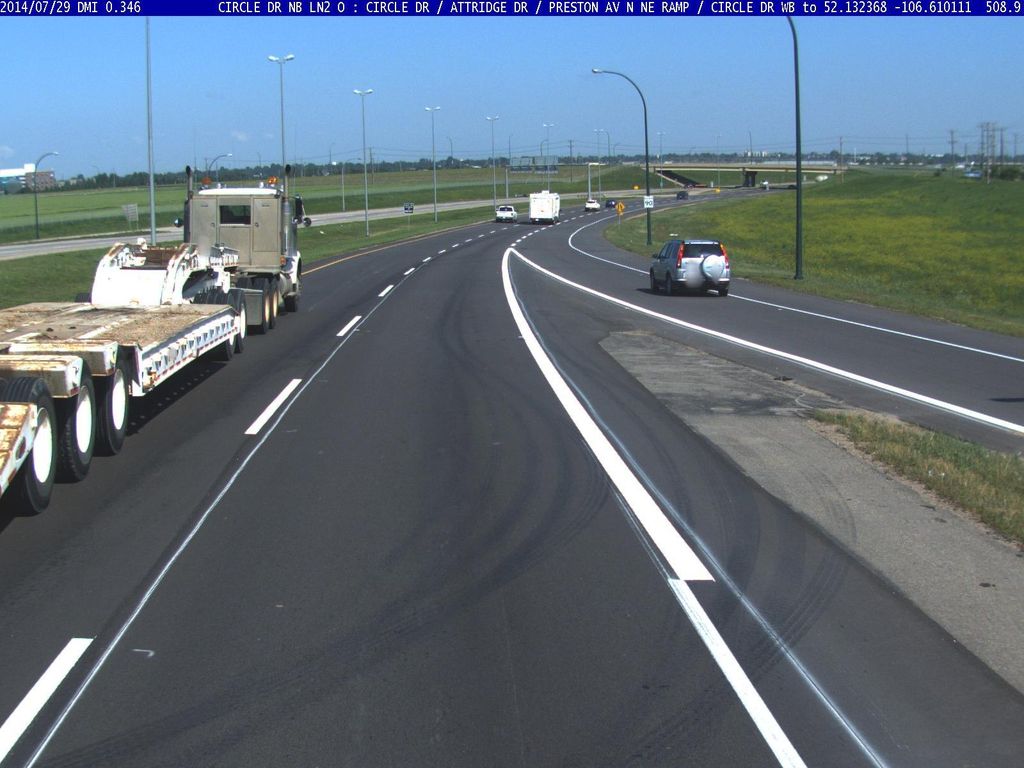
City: saskatoon